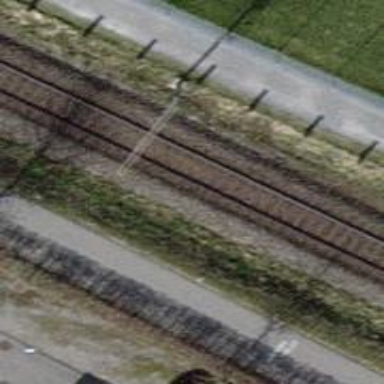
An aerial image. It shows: Railway milestone.